Field crop: tomato
Growth stage: 1
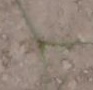
Species: cyperus